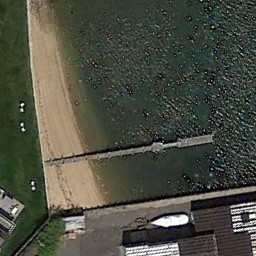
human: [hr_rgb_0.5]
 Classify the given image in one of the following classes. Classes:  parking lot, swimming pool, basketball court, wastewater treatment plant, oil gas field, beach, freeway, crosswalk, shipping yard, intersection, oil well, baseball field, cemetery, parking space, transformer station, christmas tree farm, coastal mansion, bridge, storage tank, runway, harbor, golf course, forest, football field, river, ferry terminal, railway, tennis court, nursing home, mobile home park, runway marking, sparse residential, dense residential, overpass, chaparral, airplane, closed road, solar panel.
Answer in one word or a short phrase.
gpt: ferry terminal